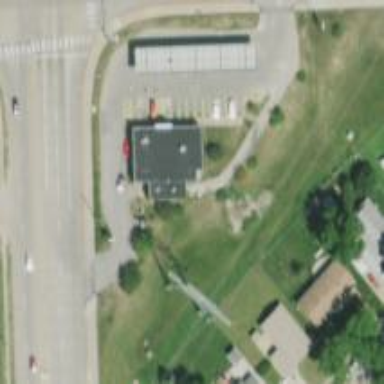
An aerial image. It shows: Convenience shop.